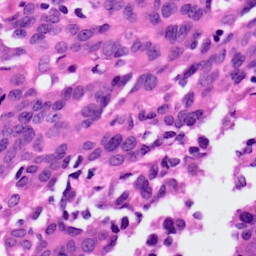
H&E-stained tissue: Ovarian